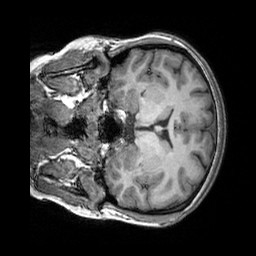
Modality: T1w
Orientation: coronal
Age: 27
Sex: female
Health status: healthy
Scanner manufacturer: siemens
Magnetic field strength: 3 T
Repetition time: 2.3 s
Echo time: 0.00303 s